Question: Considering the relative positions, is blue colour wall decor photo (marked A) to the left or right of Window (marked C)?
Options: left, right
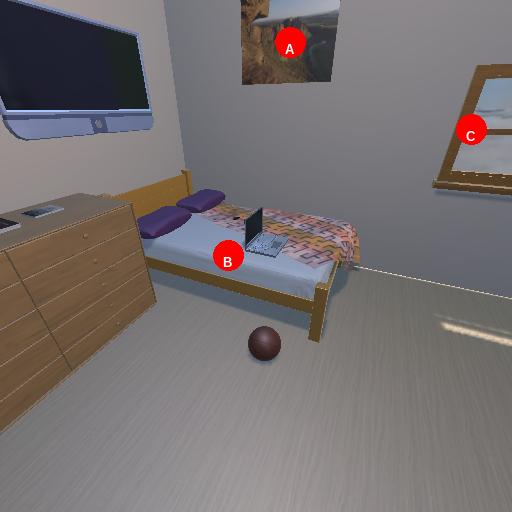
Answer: left